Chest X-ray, AP view. Patient: 68 years old, sex F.
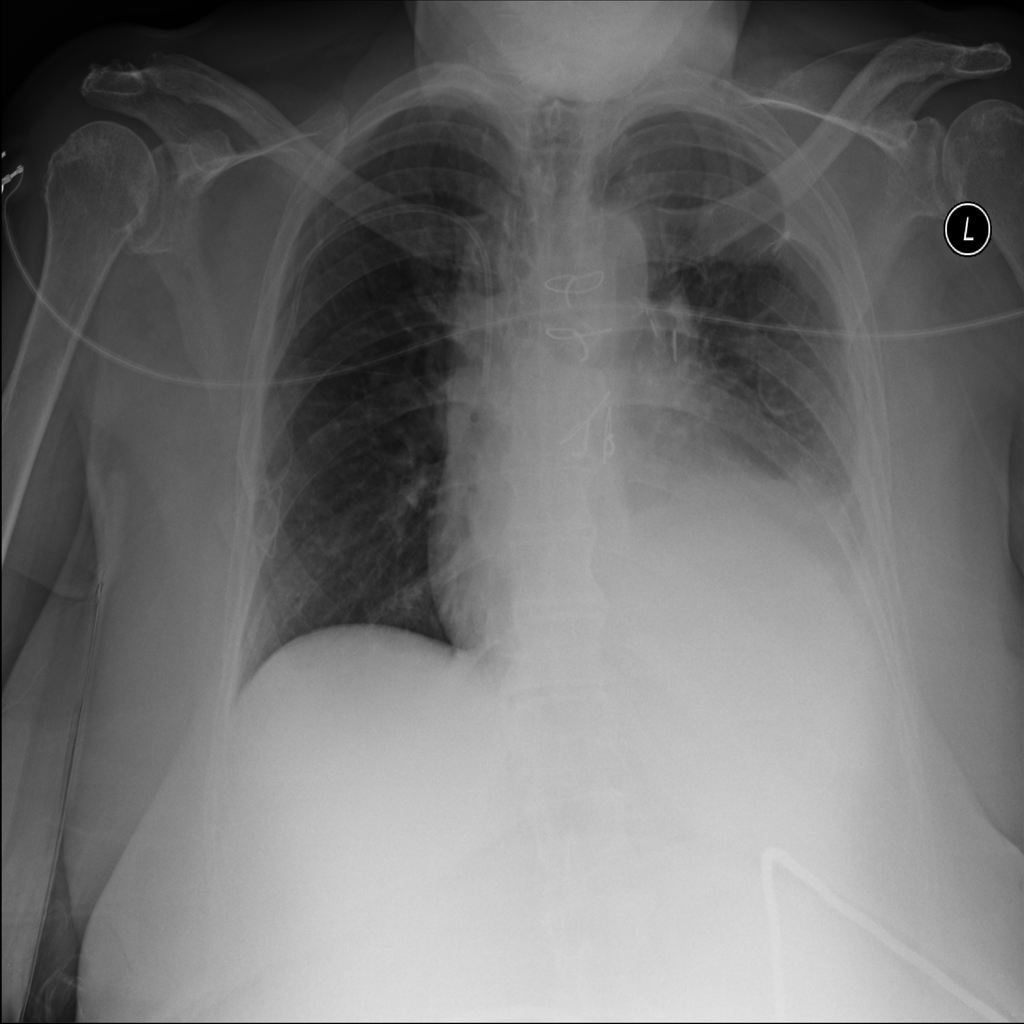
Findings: No Finding